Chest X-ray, AP view. Patient: 64 years old, sex M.
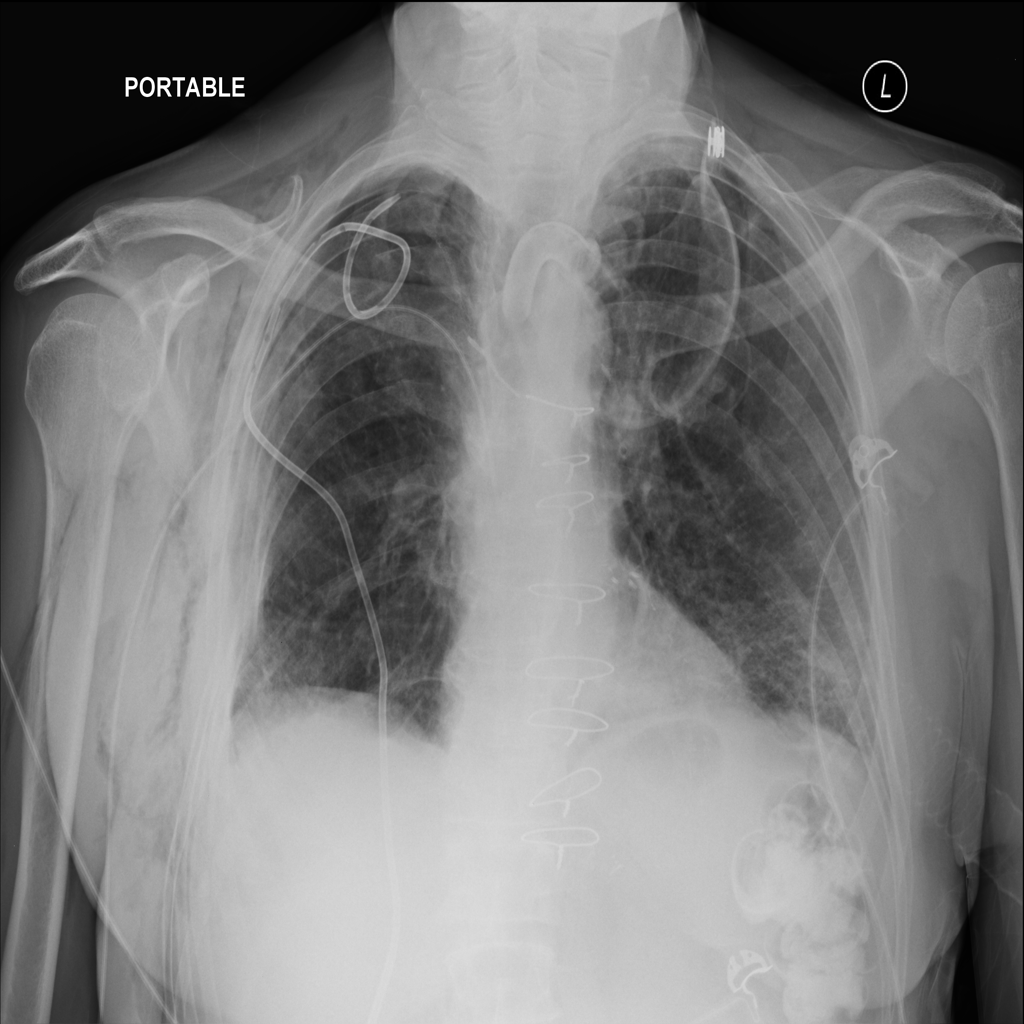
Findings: Pneumothorax